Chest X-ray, AP view. Patient: 66 years old, sex M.
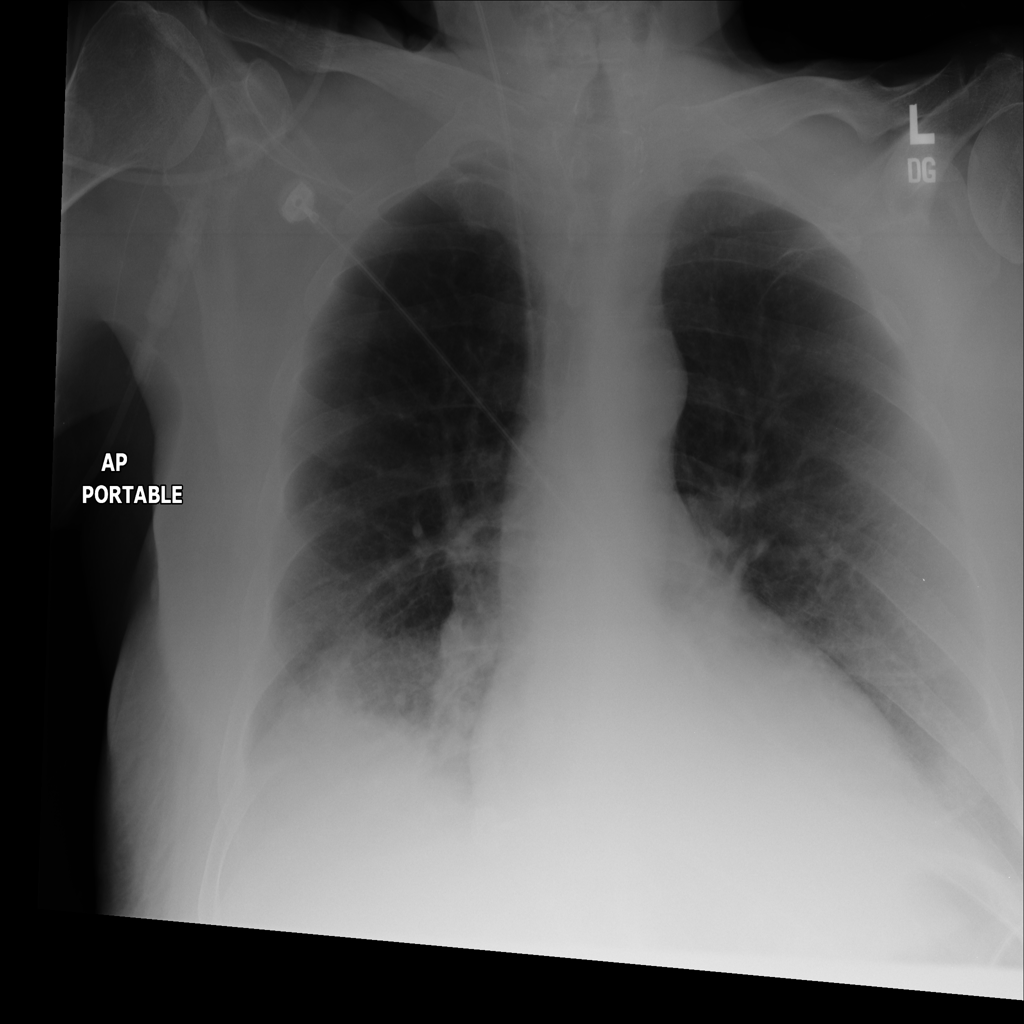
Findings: Atelectasis